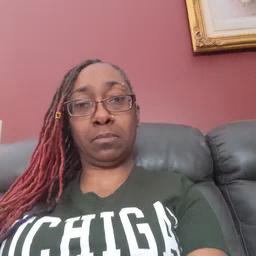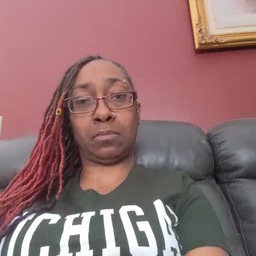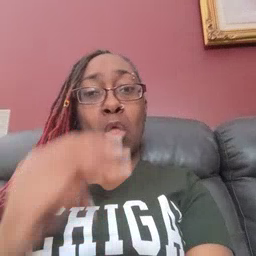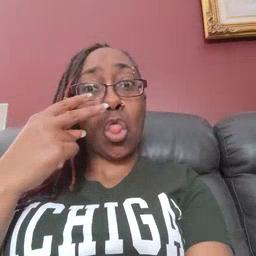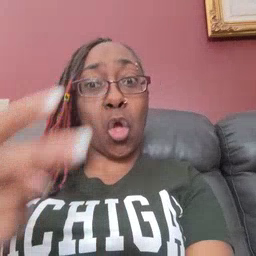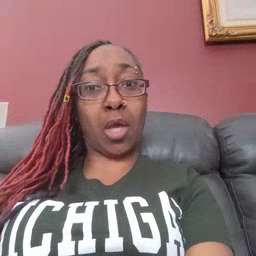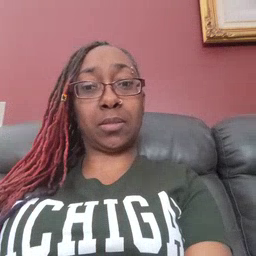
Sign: look